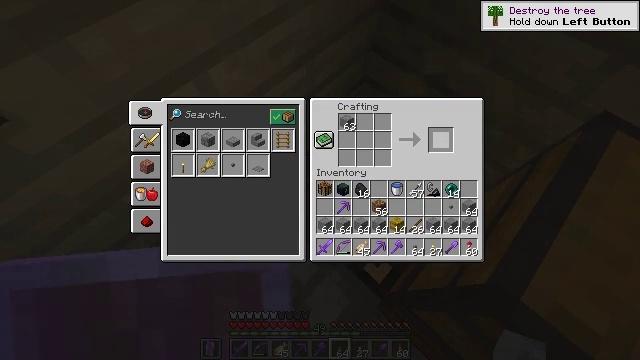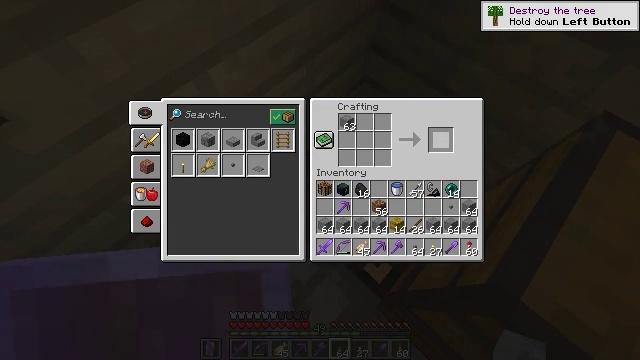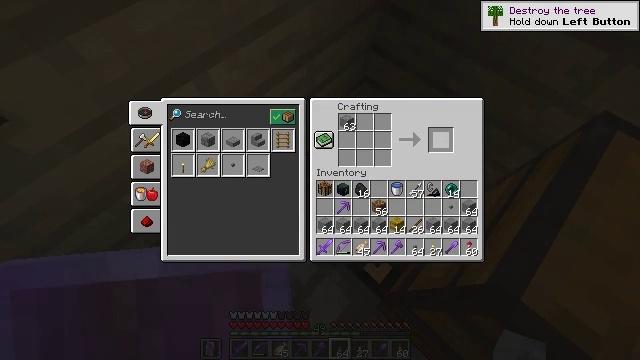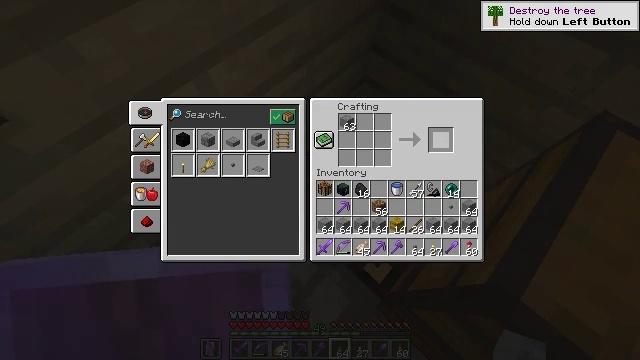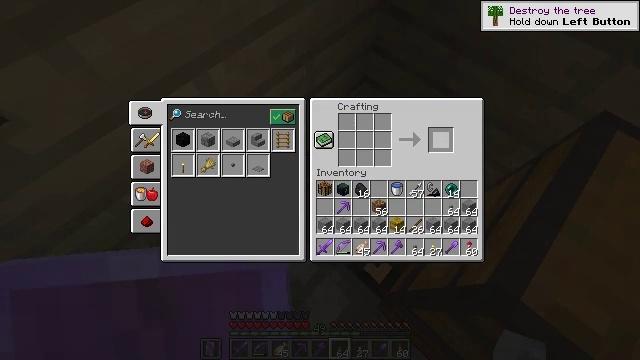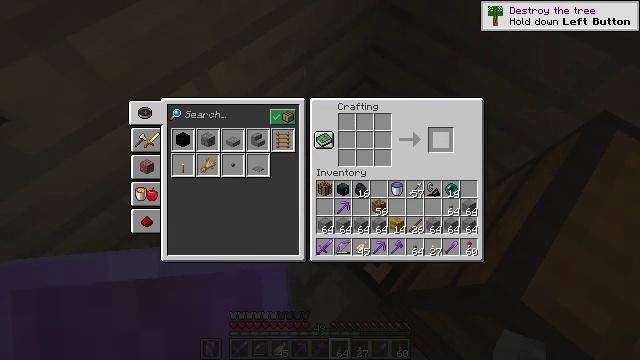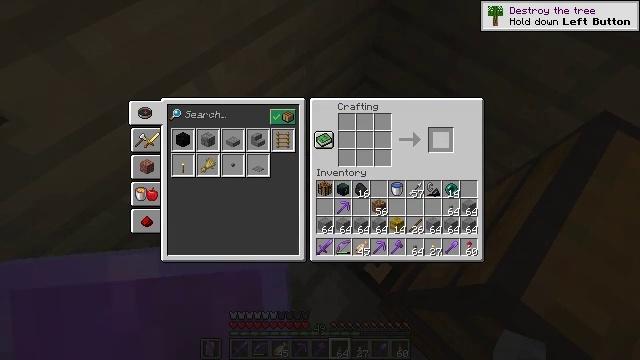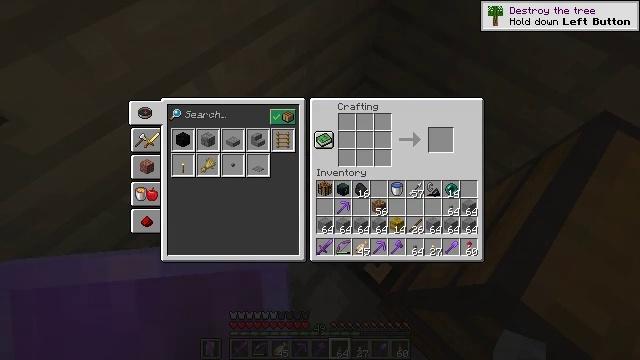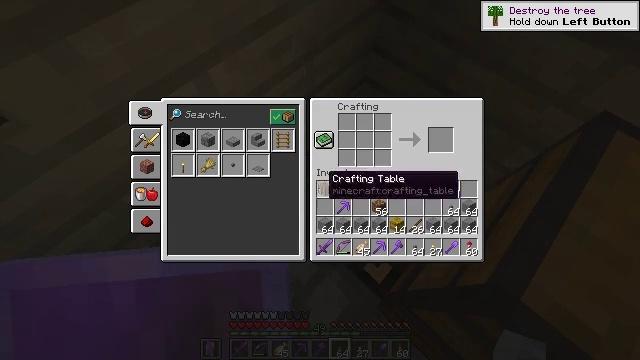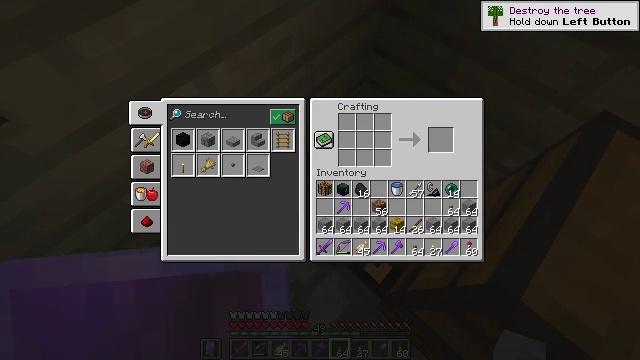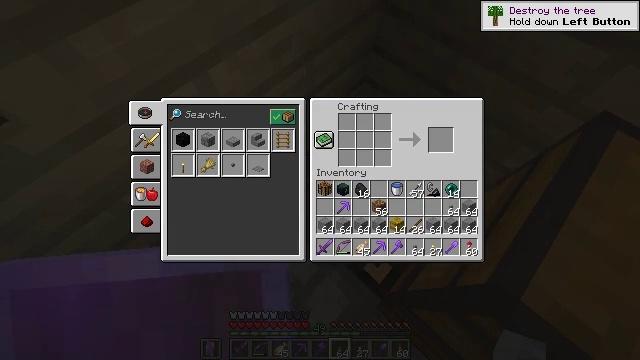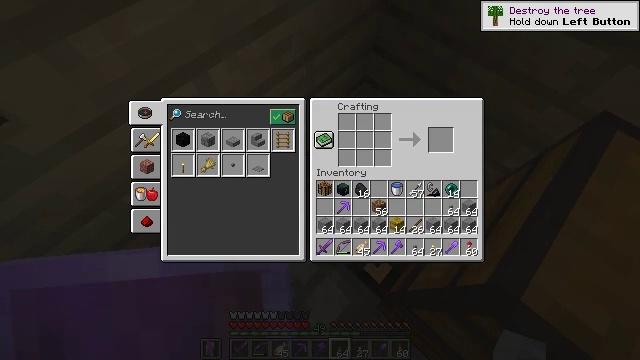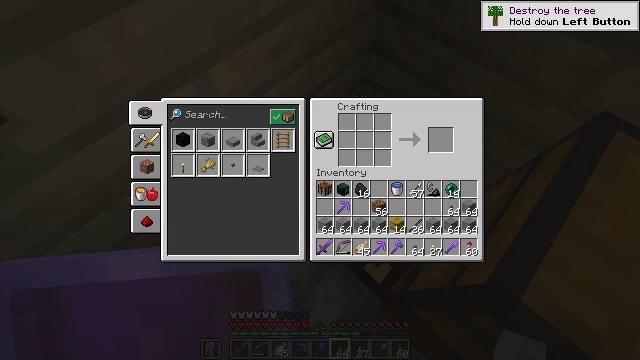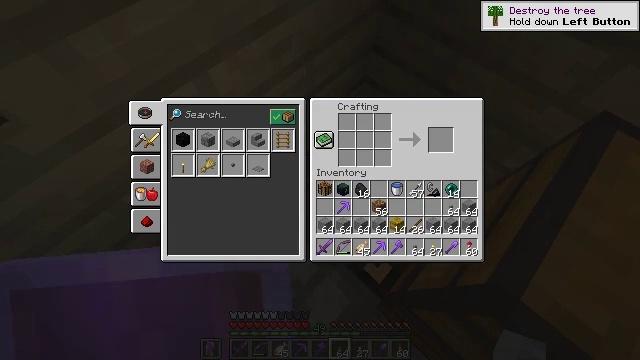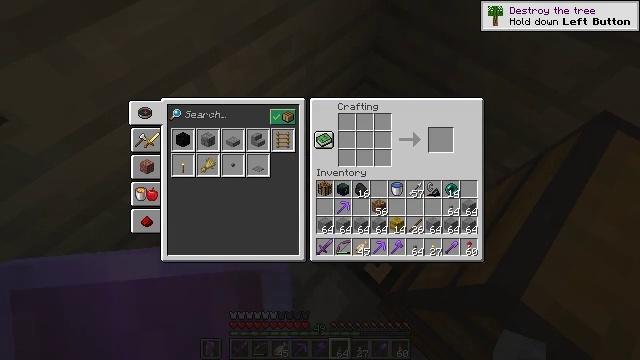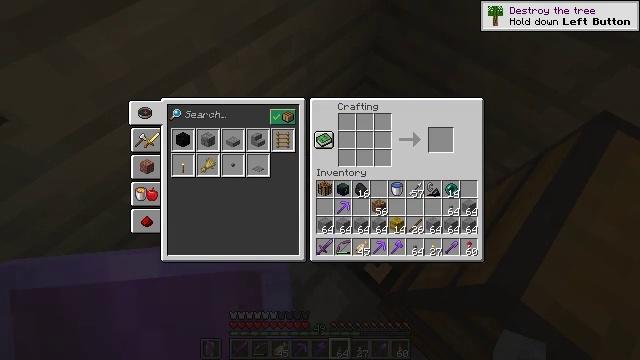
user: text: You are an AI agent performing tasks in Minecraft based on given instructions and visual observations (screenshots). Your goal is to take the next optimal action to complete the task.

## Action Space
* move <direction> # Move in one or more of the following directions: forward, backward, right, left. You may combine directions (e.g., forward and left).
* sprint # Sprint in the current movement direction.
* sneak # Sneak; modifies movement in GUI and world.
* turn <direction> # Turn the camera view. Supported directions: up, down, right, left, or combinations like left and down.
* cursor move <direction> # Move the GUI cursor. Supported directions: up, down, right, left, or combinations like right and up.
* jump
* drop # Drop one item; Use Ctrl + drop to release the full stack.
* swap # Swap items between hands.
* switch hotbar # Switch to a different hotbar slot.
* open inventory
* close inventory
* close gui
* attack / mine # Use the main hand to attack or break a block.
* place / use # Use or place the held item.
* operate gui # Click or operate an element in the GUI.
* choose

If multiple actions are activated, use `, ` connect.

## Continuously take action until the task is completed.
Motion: motion action
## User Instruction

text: Use a single piece of stone to make a stone button.
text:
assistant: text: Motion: sneak, operate gui
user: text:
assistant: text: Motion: sneak, operate gui
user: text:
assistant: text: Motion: sneak, operate gui
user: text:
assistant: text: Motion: sneak, operate gui
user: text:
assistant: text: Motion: sneak, operate gui
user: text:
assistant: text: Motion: sneak, operate gui
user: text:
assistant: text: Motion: sneak, cursor move left and down
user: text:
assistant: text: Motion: sneak, cursor move left and down
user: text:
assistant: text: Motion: sneak, cursor move left and down
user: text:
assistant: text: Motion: sneak, cursor move left
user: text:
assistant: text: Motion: sneak
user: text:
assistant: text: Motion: sneak, cursor move left
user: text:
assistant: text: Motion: sneak
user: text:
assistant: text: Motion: sneak
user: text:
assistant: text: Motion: sneak, cursor move up
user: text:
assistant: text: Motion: sneak, cursor move right and up
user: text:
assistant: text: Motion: sneak
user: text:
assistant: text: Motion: sneak
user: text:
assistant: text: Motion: sneak
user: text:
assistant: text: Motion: sneak
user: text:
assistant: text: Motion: sneak
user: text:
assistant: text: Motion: sneak
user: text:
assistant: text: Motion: sneak
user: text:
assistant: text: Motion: sneak, operate gui
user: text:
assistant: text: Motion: sneak, operate gui
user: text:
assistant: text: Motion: sneak, cursor move right, operate gui
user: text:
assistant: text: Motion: sneak, cursor move right and up
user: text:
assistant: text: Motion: sneak, cursor move right and up
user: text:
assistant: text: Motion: sneak, cursor move right
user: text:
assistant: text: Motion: sneak